Question: The following error appears when I run my iOS app on Xcode 5. I have added an image for the retina 4-inch iOS6 version through the asset catalog and the app runs without problem on my iPhone 5 and in the simulator.

So why am I getting this error message and how can I get rid of it?
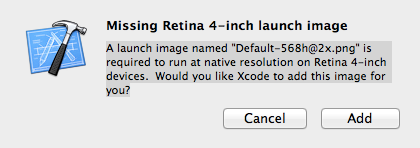
Answer: Add the default image in project bundle to get ride of this issue(By default the image will be created).